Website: macys
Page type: delivery-shipping
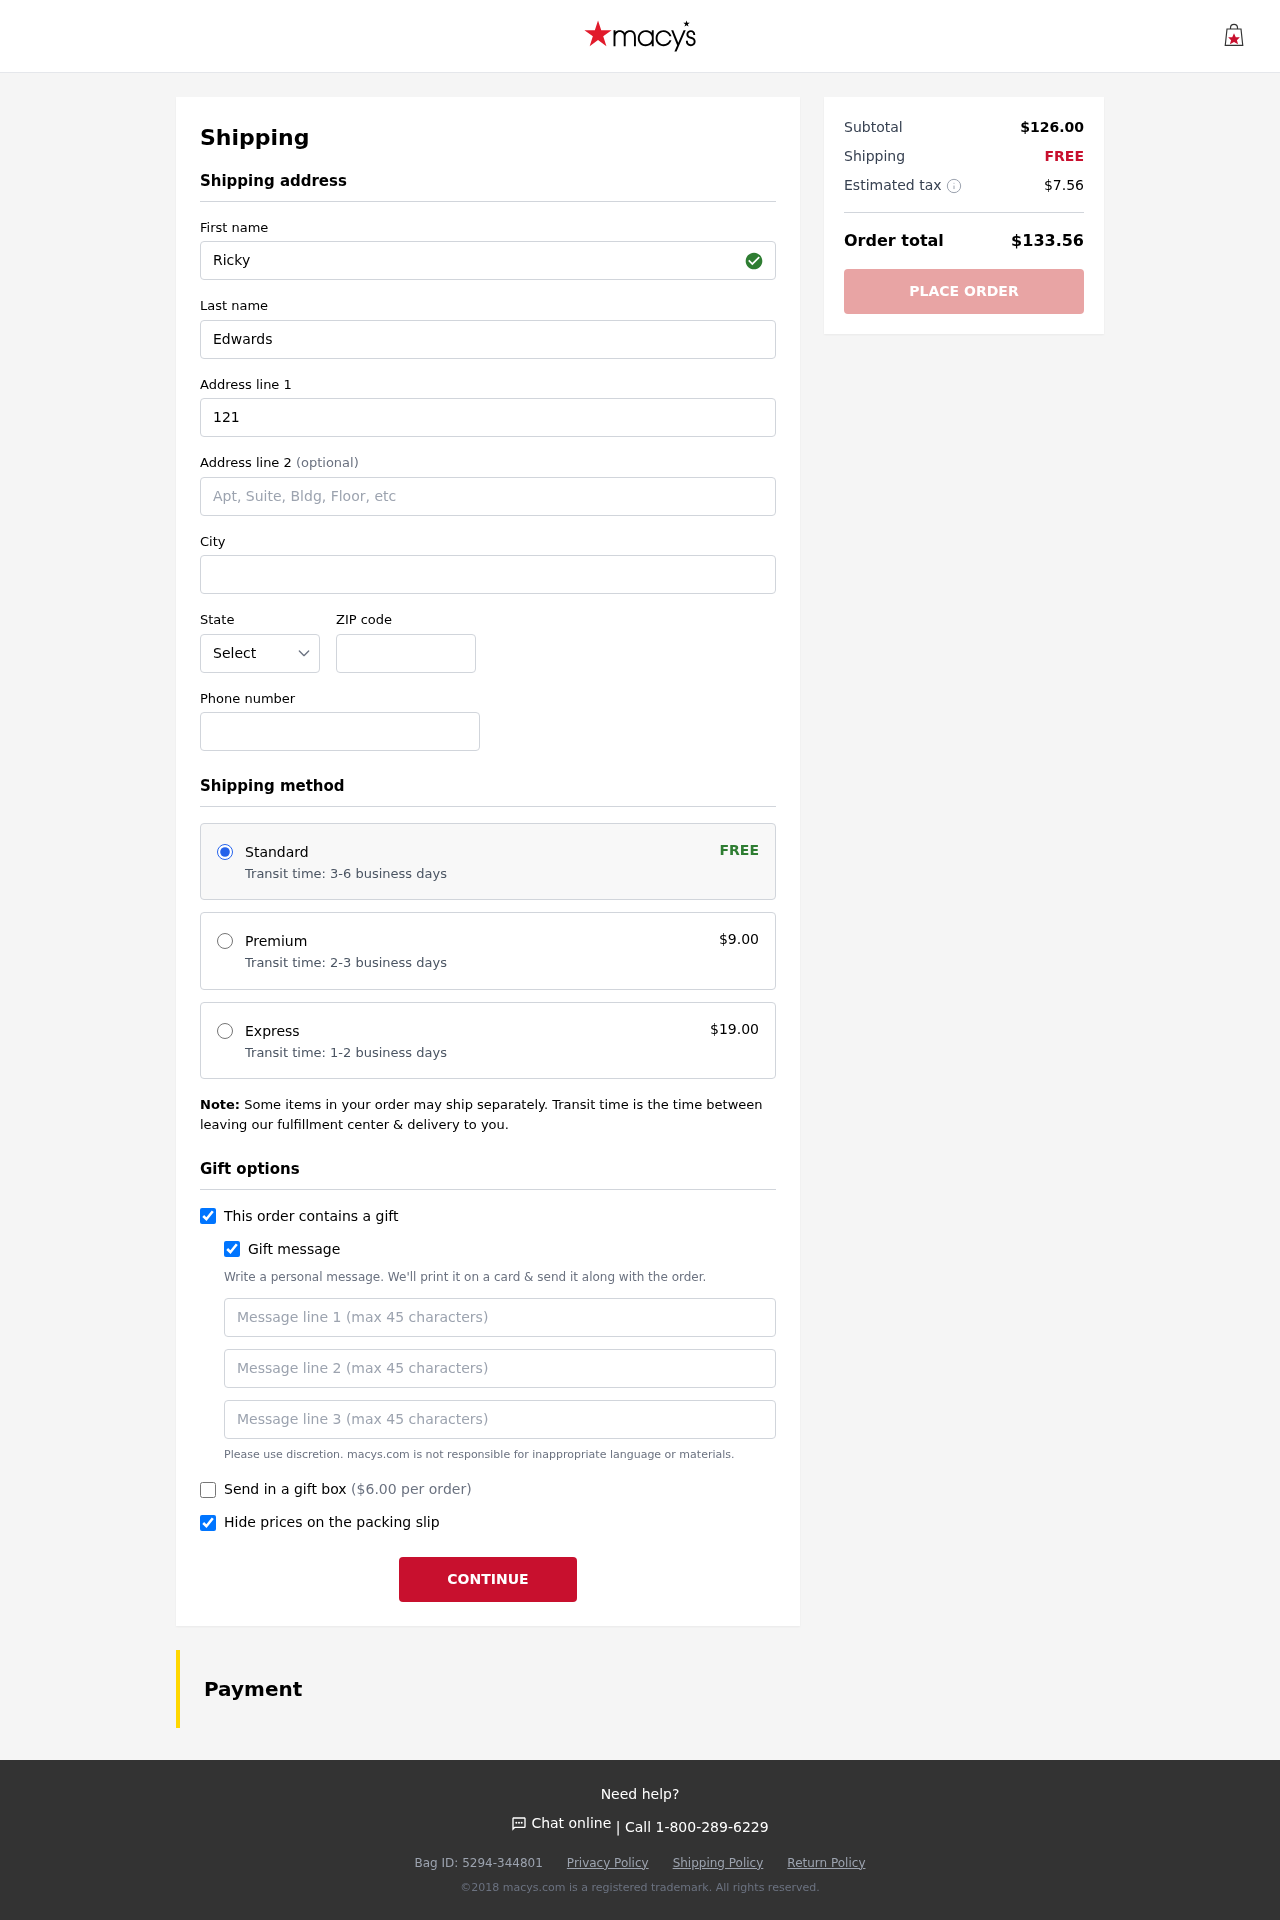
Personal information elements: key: PII_STATE_ABBR
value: MH
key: PII_FIRSTNAME
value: Ricky
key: PII_LASTNAME
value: Edwards
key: PII_STREET
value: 121 Lacey Forge Apt. 028
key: PII_STREET2
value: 7836 Sally Locks Apt. 394
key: PII_CITY
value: Peckmouth
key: PII_POSTCODE
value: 72486
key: PII_PHONE
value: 9976739835
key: PII_GIFT_MESSAGE
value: Hey Brian, I saw these running shoes and immediately thought of you—perfect for your next marathon! Hope they give you that extra boost on the track. Enjoy! Ricky
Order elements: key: ORDER_SHIPPING_STANDARD
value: Transit time: 3-6 business days
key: ORDER_SHIPPING_COST
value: FREE
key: ORDER_SHIPPING_PREMIUM
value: Transit time: 2-3 business days
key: ORDER_SHIPPING_PREMIUM_PRICE
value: $9.00
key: ORDER_SHIPPING_EXPRESS
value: Transit time: 1-2 business days
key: ORDER_SHIPPING_EXPRESS_PRICE
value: $19.00
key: ORDER_GIFT_BOX_PRICE
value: ($6.00 per order)
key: ORDER_SUBTOTAL
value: $126.00
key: ORDER_SHIPPING_COST2
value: FREE
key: ORDER_TAX
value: $7.56
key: ORDER_TOTAL
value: $133.56